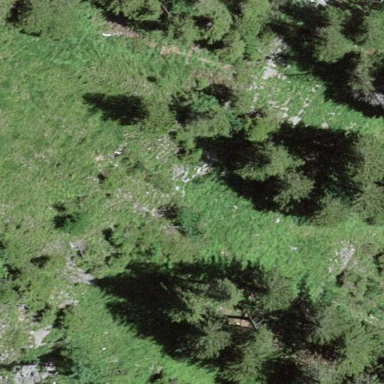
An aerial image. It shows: Forest area.